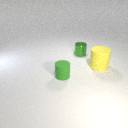
large yellow rubber cylinder to the right of small green metal cylinder